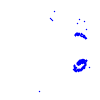
Particle: proton